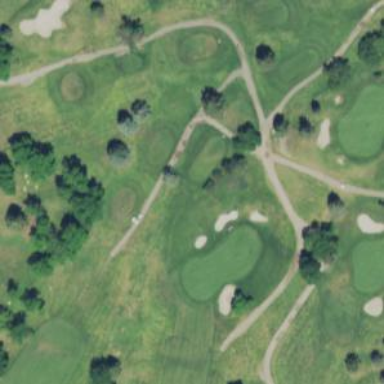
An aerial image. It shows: Service road designated as golf cart path.